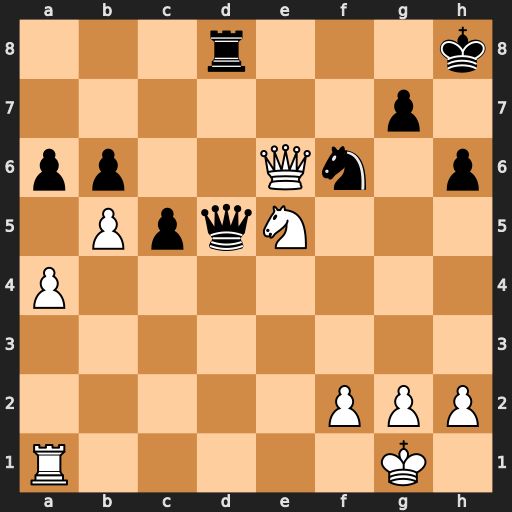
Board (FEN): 3r3k/6p1/pp2Qn1p/1PpqN3/P7/8/5PPP/R5K1
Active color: w
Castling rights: -
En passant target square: -
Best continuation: Nf7+ Kh7 Nxd8